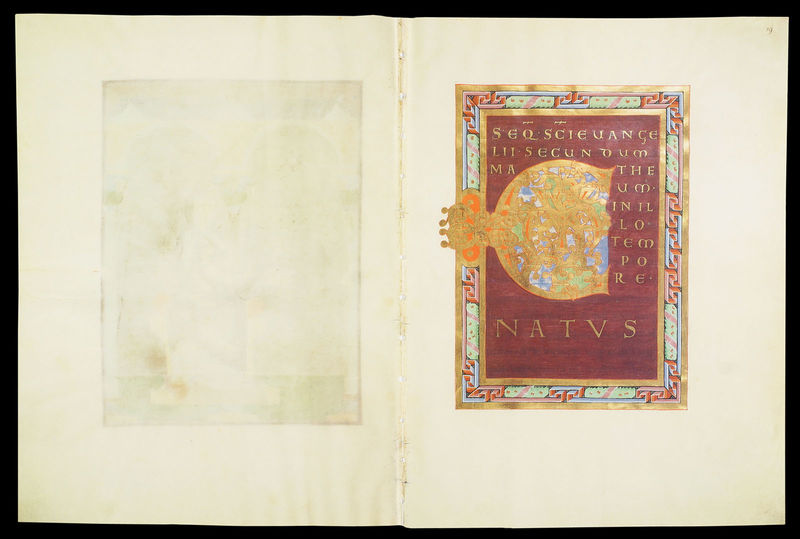
Titel: Perikopenbuch Heinrichs II.
Institution: München, Bayerische Staatsbibliothek
Schlagwörter: blau, gelb, bunt, schmuck, skizze, zeichnung, rot, rahmen, gold, girlande, krone, ranken, farbig, schrift, papier, vergilbt, ornamente, buch, rechteck, druck, seite, text, seiten, wissenschaft, latein, initial, doppelseite, r, natus, veruiert